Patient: sex M, age 34
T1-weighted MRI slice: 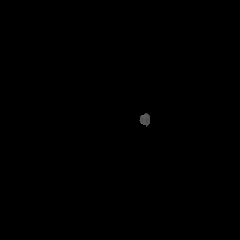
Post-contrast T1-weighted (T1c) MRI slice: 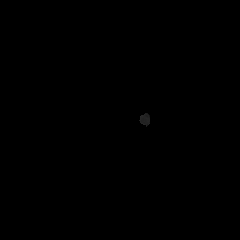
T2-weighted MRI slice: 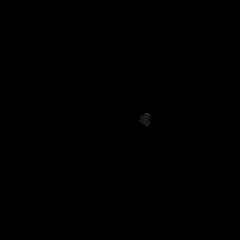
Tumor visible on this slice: no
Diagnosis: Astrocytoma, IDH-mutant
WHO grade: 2